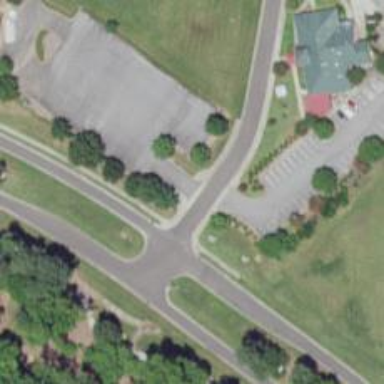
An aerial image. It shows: Unmarked road crossing.